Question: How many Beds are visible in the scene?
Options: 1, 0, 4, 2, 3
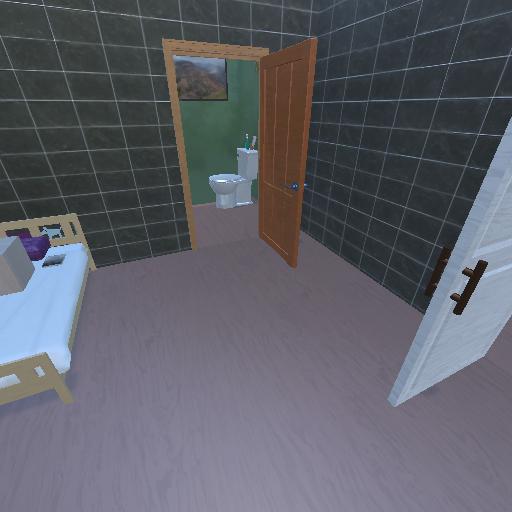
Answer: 1